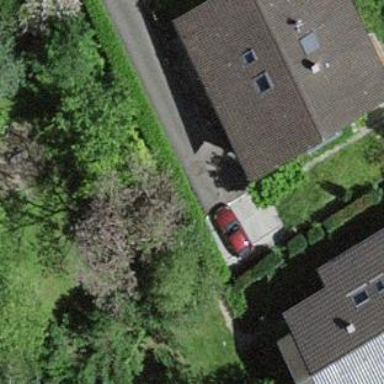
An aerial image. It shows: Detached building with gabled roof.